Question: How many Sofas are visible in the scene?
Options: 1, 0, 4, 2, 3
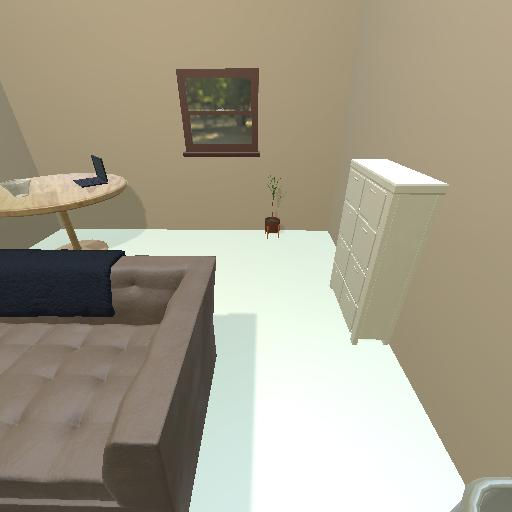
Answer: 1